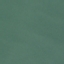
Land use / land cover: SeaLake